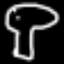
Label: mushroom